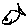
Label: fish